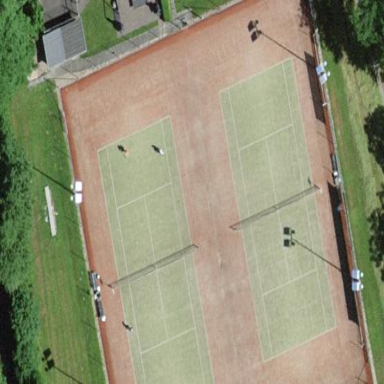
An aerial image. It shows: Tennis court on pitch.